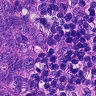
Metastatic tissue present: yes